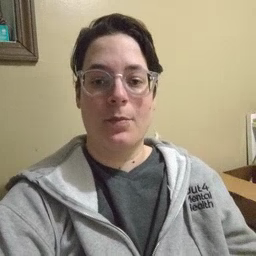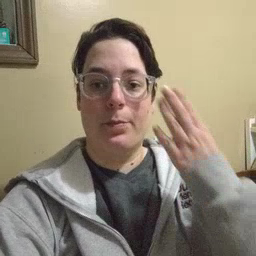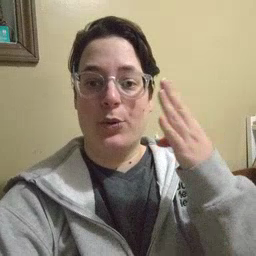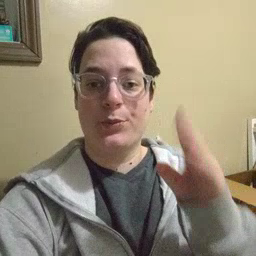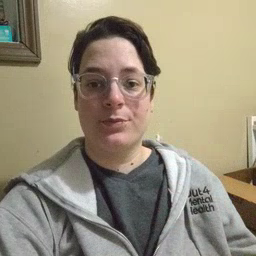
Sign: blue